Interaction volume radius: 10 \u00c5
Interaction volume height: 40 \u00c5
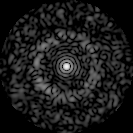
Disorder parameter: 0.8239